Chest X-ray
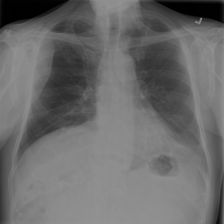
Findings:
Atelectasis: negative
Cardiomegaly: negative
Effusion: negative
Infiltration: negative
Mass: negative
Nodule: negative
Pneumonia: negative
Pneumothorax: negative
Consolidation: negative
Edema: negative
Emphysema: negative
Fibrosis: negative
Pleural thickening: negative
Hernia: negative